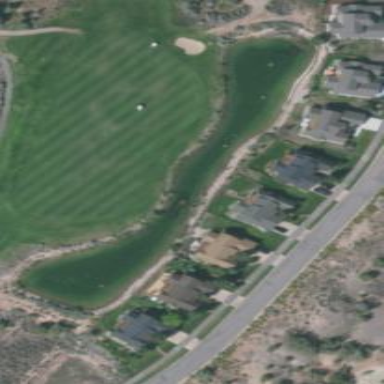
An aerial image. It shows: Pond serving as water hazard on golf course. It is natural feature of the landscape.